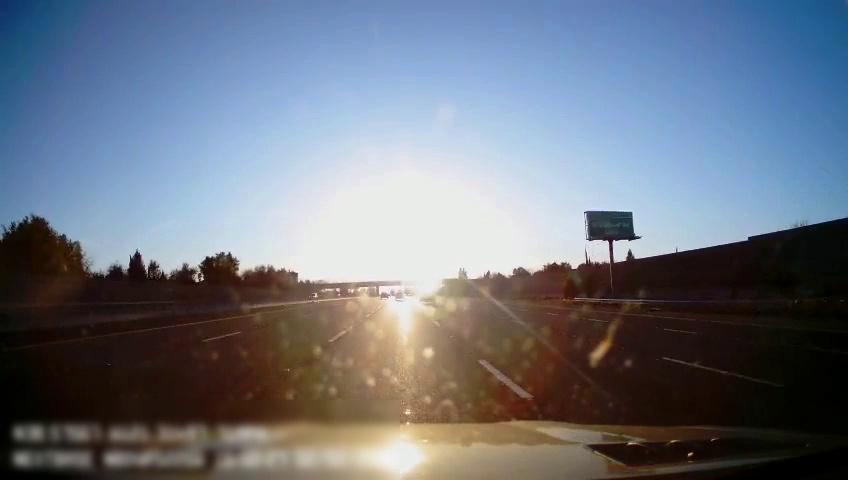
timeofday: Day
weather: Sunny
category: Drivable Space
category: Vehicles | SUV
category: Vehicles | SUV
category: Vehicles | Car
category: Vehicles | SUV
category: Lanes | Alternate Lane
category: Lanes | Alternate Lane
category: Lanes | Current Lane
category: Lanes | Current Lane
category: Lanes | Alternate Lane
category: Lanes | Alternate Lane
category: Lanes | Alternate Lane
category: Traffic | Signs